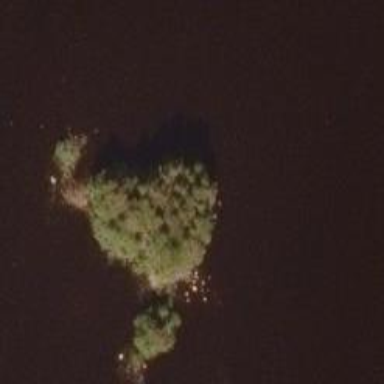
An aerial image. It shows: Islet surrounded by woodland.